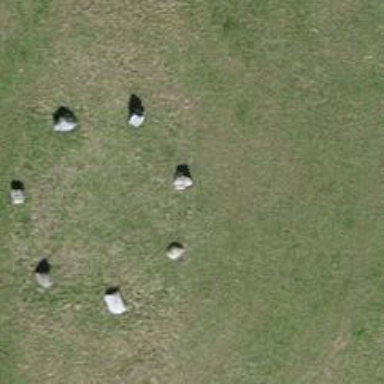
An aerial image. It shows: Rune stone with historical significance.